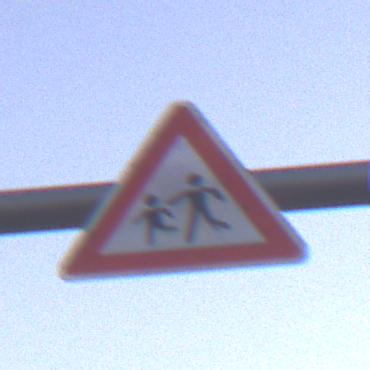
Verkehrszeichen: KinderRechts
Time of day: Dusk
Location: Outdoor (Nature)
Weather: Clear
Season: NotSpecified
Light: Natural